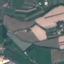
Land use / land cover class: PermanentCrop